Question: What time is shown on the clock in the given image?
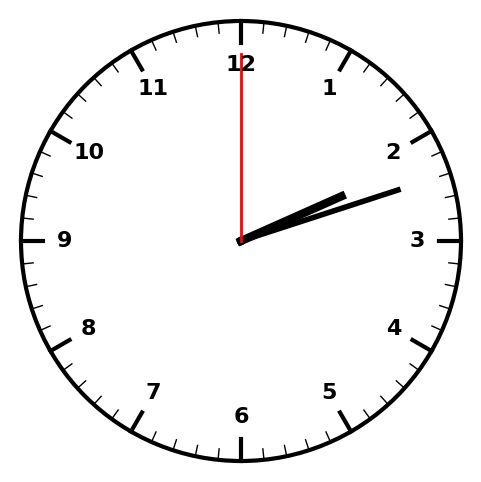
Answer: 02:12:00